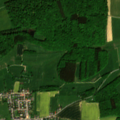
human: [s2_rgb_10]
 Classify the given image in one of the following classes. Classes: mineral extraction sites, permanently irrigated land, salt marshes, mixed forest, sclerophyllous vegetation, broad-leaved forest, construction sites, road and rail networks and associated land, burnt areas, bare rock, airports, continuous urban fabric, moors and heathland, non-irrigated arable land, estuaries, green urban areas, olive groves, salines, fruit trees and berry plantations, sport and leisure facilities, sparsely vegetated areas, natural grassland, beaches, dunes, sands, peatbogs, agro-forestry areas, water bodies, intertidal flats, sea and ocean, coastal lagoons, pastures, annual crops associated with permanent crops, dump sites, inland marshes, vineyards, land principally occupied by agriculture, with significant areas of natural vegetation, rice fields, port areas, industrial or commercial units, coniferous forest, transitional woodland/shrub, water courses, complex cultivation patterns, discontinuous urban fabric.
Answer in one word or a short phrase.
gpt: pastures, complex cultivation patterns, broad-leaved forest